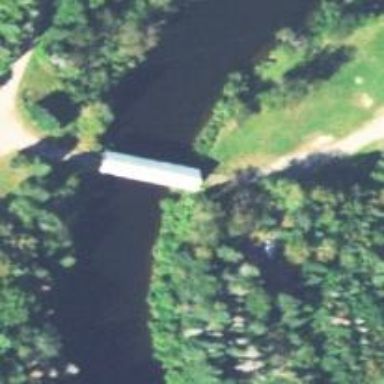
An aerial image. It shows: Covered bridge on residential road.